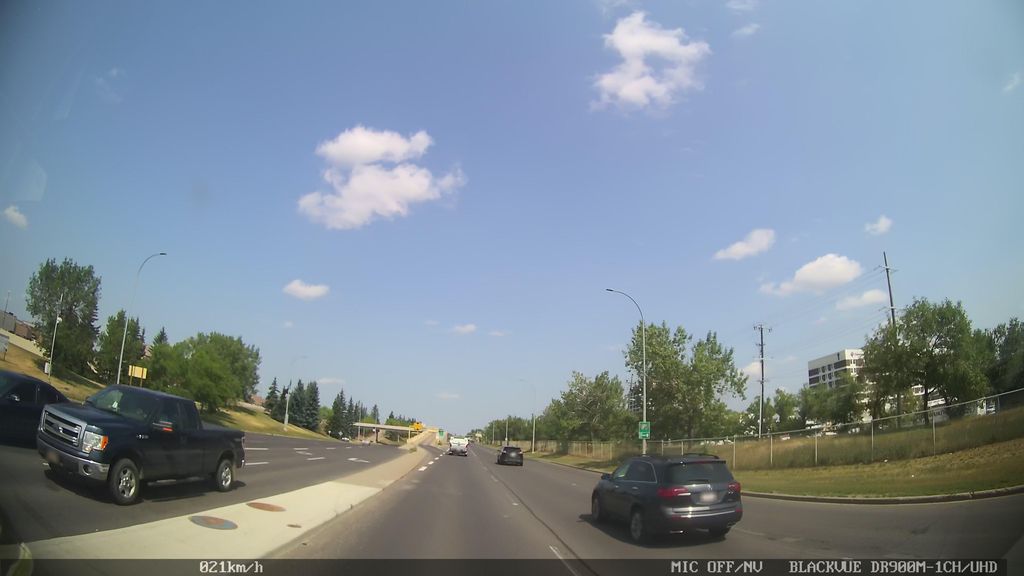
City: edmonton